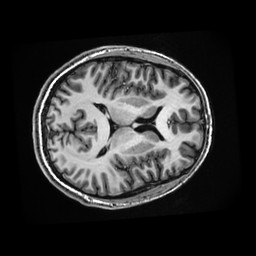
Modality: T1w
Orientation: axial
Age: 19
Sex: male
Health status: healthy
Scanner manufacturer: ge
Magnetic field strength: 3 T
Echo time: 0.0052 s